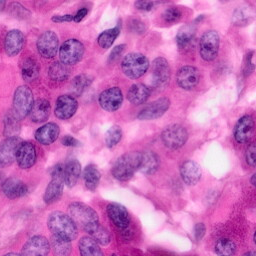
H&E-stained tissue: Pancreatic